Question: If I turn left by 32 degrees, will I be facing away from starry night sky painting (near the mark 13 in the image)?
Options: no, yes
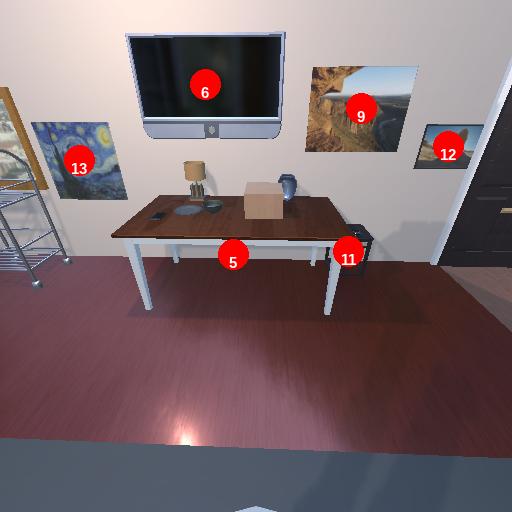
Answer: no